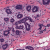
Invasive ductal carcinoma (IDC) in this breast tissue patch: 0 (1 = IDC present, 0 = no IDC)